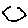
Label: hexagon